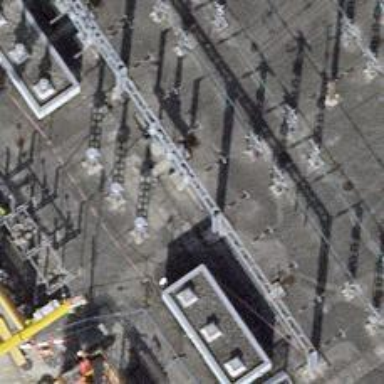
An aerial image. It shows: Bay for power lines.